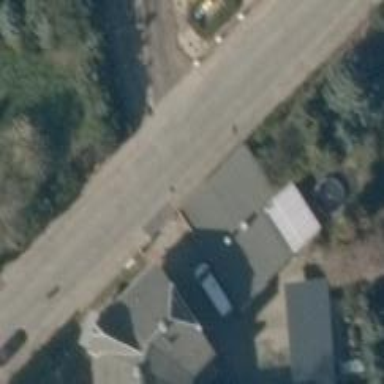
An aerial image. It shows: Tertiary road.